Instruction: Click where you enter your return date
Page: home
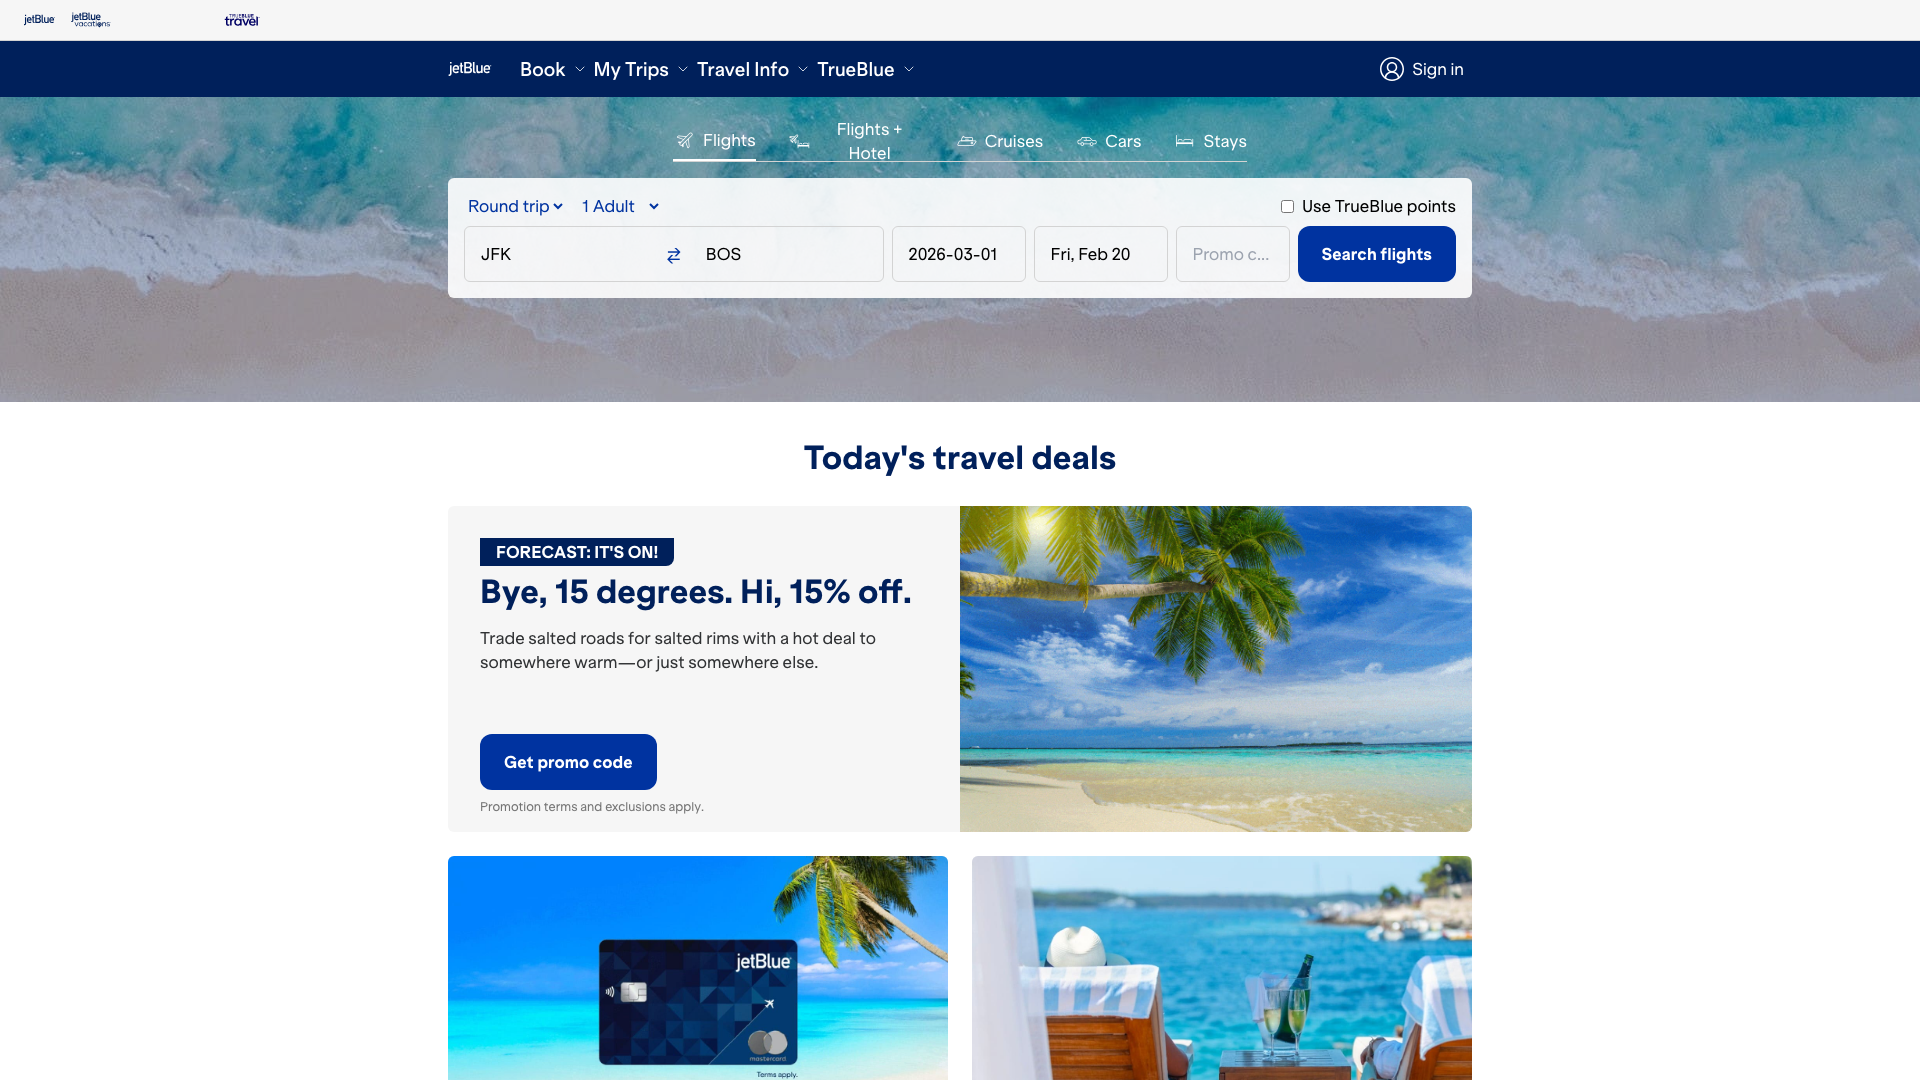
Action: click